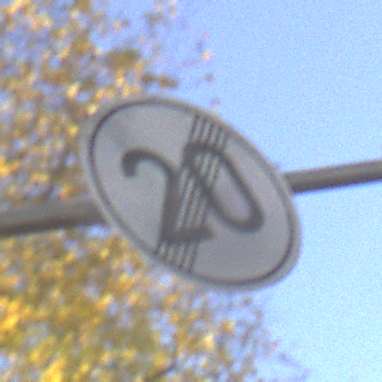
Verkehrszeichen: EndeGeschwindigkeit20
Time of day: SunriseSunset
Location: Outdoor (Urban)
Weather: PartlyCloudy
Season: Autumn
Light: Natural